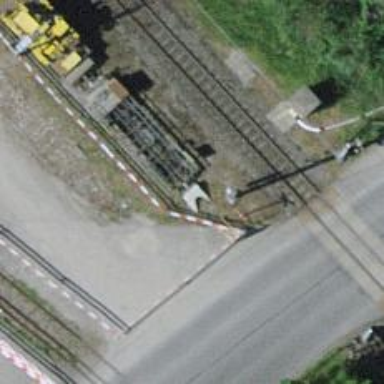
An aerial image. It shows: Railway buffer stop.